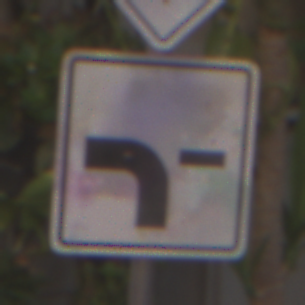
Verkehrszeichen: VerlaufVorfahrtsstrasse6
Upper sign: Vorfahrtsstrasse
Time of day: MorningAfternoon
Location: Outdoor (Urban)
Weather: Clear
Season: NotSpecified
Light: Natural